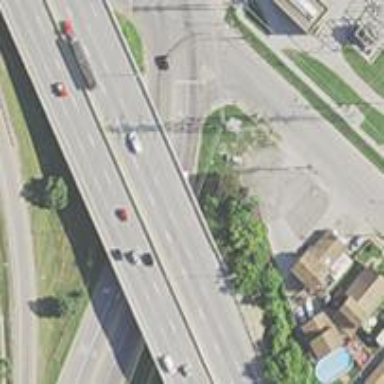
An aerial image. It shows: Bridge over motorway.